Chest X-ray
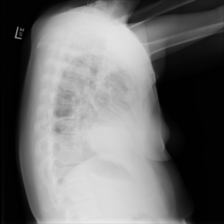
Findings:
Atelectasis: negative
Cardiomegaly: negative
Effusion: positive
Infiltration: negative
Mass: positive
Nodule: negative
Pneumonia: negative
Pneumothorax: negative
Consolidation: negative
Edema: negative
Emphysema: negative
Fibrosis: negative
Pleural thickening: negative
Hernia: negative